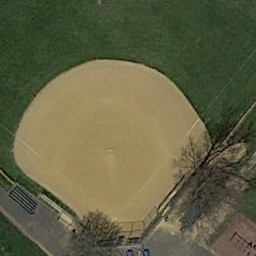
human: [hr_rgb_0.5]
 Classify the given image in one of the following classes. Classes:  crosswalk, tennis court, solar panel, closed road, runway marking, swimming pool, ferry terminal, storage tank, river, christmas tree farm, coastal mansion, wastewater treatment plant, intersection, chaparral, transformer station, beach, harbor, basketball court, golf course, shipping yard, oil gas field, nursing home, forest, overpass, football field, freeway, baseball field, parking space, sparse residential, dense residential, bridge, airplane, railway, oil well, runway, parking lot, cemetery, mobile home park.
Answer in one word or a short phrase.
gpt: baseball field